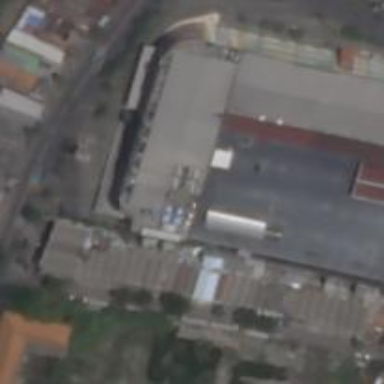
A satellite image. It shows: Mall with concrete roof.